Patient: sex F, age 36
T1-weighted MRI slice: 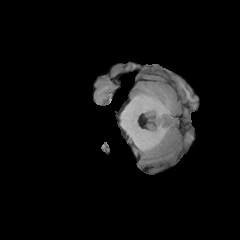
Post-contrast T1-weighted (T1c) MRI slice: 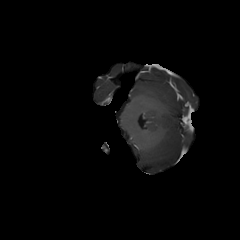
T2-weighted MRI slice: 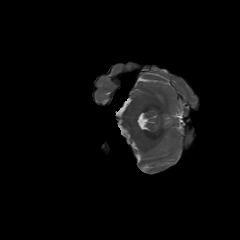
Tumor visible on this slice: no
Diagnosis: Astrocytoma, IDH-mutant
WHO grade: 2